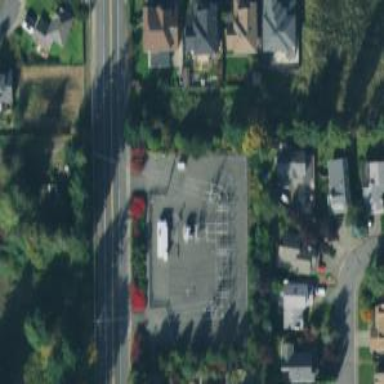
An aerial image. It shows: Distribution level power substation enclosed by fence.